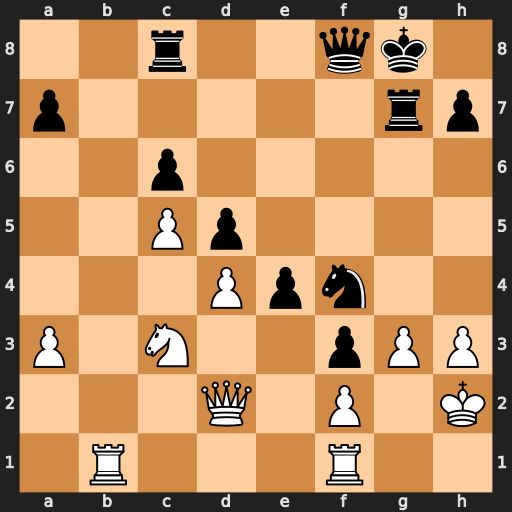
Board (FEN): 2r2qk1/p5rp/2p5/2Pp4/3Ppn2/P1N2pPP/3Q1P1K/1R3R2
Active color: w
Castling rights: -
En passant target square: -
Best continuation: Qxf4 Qxf4 gxf4